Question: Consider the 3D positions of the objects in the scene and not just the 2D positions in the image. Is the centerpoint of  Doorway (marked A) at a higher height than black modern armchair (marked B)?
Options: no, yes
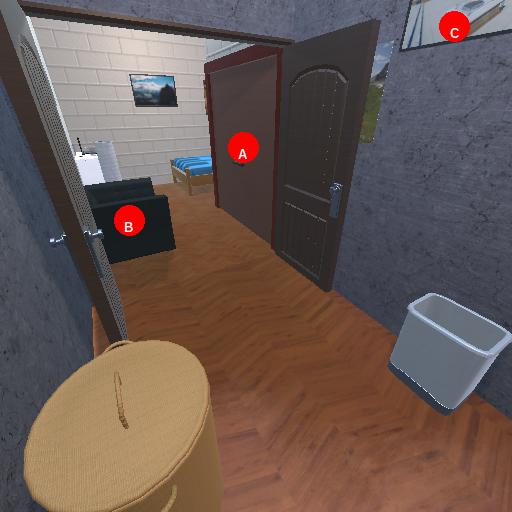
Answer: no